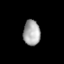
Tissue: lung
Cell type: Myeloid cells
Senescence score: 0.1985
Nuclear area (px): 419
Mean DAPI intensity: 168.024